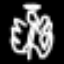
Label: angel